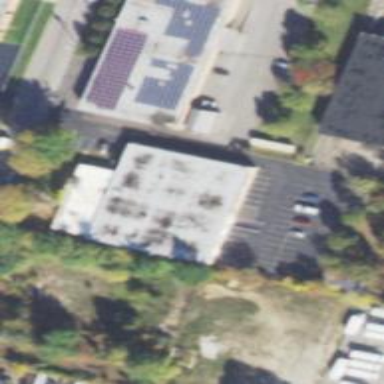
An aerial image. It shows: Commercial building.